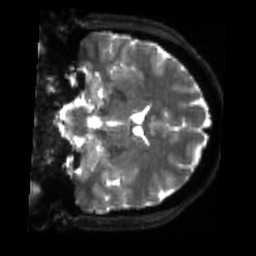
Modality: sbref
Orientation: coronal
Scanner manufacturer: siemens
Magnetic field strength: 3 T
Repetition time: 4 s
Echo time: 0.0594 s